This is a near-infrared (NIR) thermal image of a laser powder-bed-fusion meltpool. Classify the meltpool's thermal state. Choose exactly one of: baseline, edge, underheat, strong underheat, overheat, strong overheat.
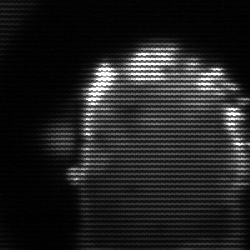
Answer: baseline